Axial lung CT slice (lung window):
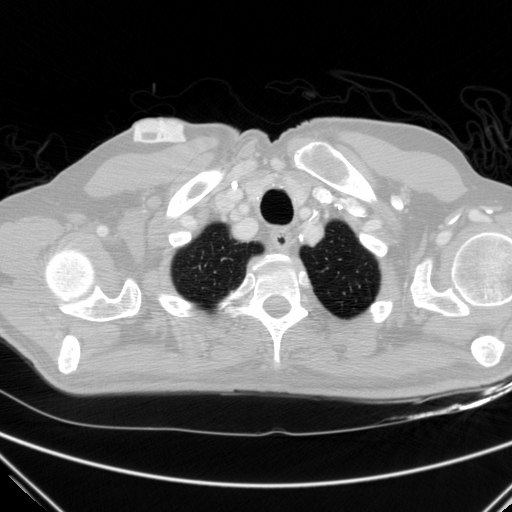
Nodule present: no